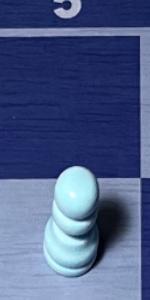
Label: Pawn_White